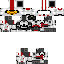
A female skeleton skin with dark skin, wearing brown helmet dressed in a red hoodie and red pants, featuring a closed mouth.